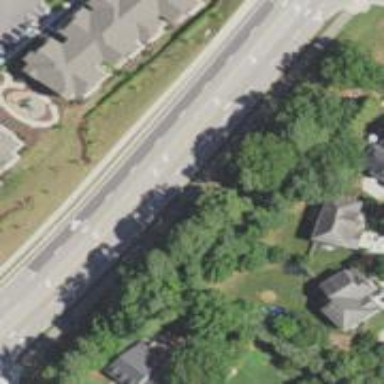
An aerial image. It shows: Pedestrian road.